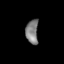
Tissue: lung
Cell type: Myeloid cells
Senescence score: 0.2167
Nuclear area (px): 300
Mean DAPI intensity: 124.983